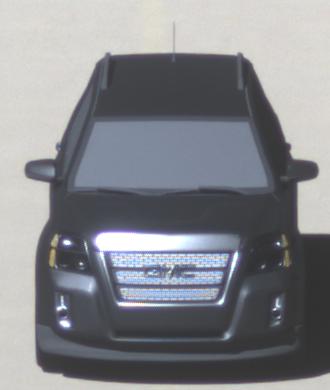
Make: GMC
Model: Terrain
Detailed model: Gen. 1
Model produced from: 2009
Model produced until: 2017
Doors: 5
Color: gray
Road condition: dry road
Daytime: morning or afternoon
Contrast: high contrast